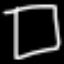
Label: square